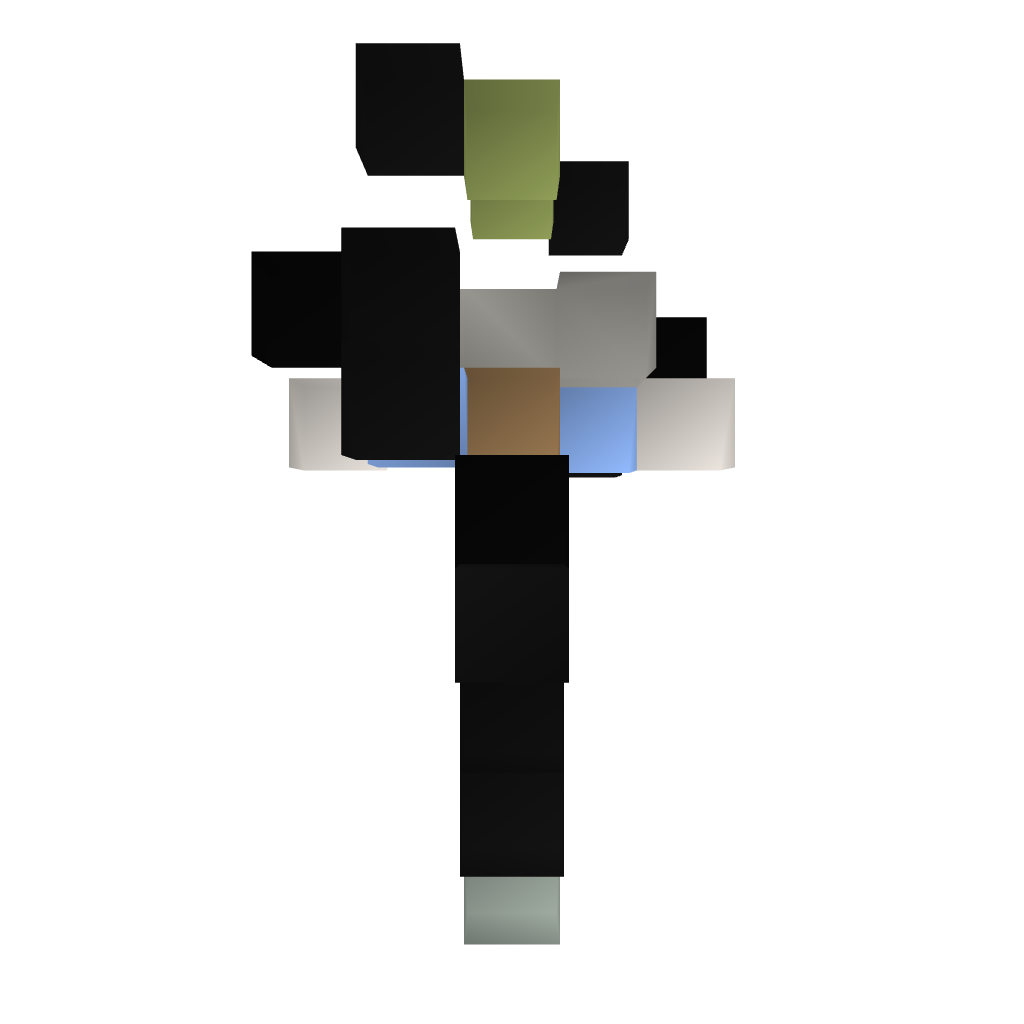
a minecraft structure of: SD Trader